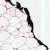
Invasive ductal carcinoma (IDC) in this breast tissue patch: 0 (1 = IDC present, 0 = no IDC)